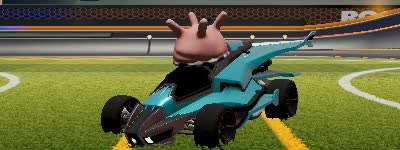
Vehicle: aftershock